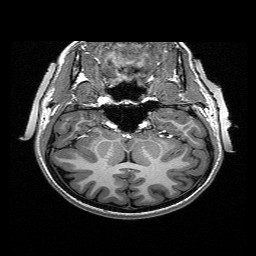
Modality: T1w
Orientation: sagittal